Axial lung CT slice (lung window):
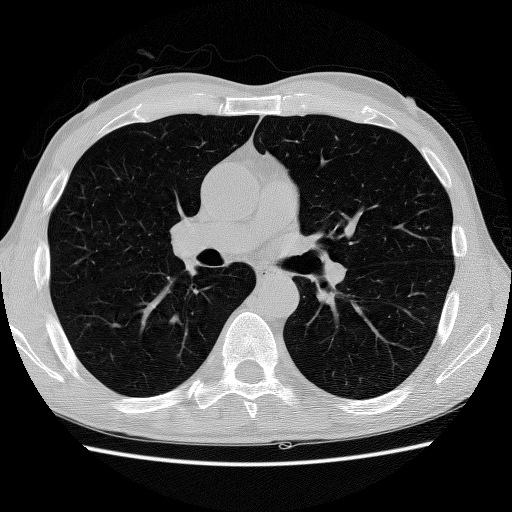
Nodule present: no